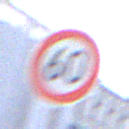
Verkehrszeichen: Geschwindigkeit60
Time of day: SunriseSunset
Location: Outdoor (Urban)
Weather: PartlyCloudy
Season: NotSpecified
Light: Natural